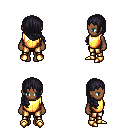
a pixel art fantasy rpg character, female body template, human, dark skin, gold chest armor, gold greaves, raven right-swept hairstyle, gold boots, four views (front, back, left, right), 2x2 character sprite sheet, small pixel art, hard edges, no anti-aliasing